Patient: sex M, age 43
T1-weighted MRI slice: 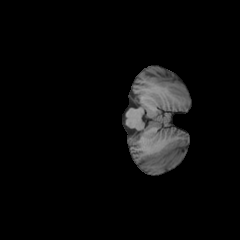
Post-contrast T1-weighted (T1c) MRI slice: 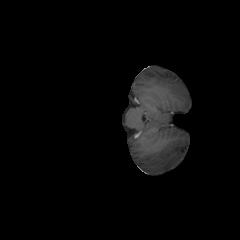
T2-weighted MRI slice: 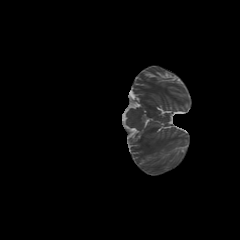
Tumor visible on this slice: no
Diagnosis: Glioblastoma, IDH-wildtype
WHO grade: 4